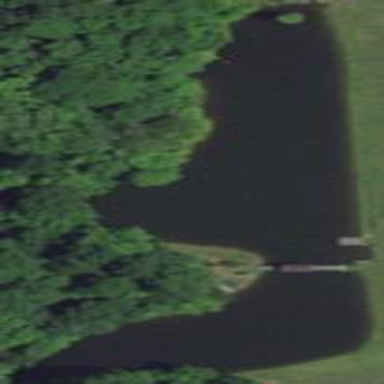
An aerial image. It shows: Peaceful pond surrounded by nature.